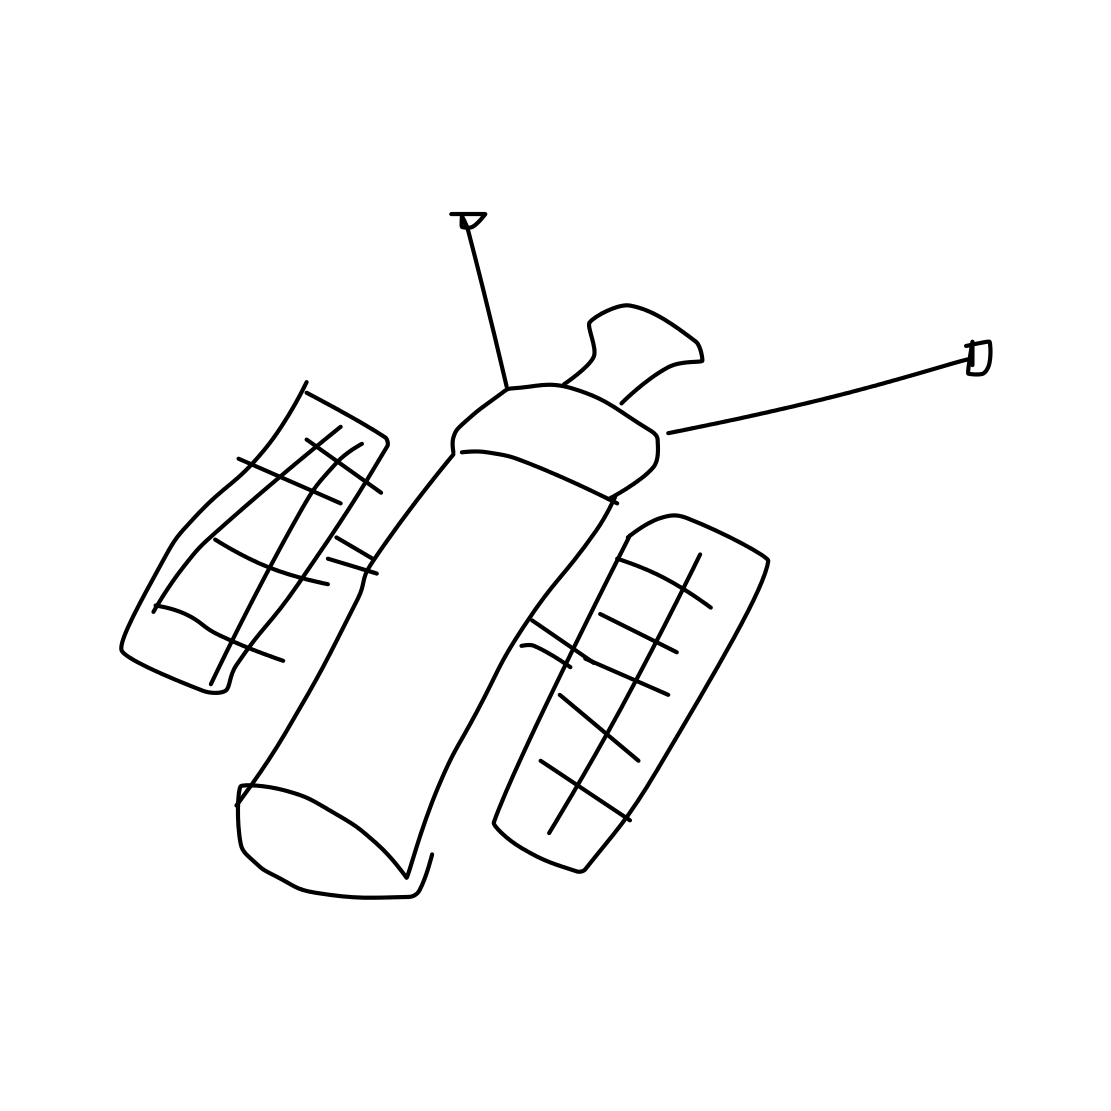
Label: satellite